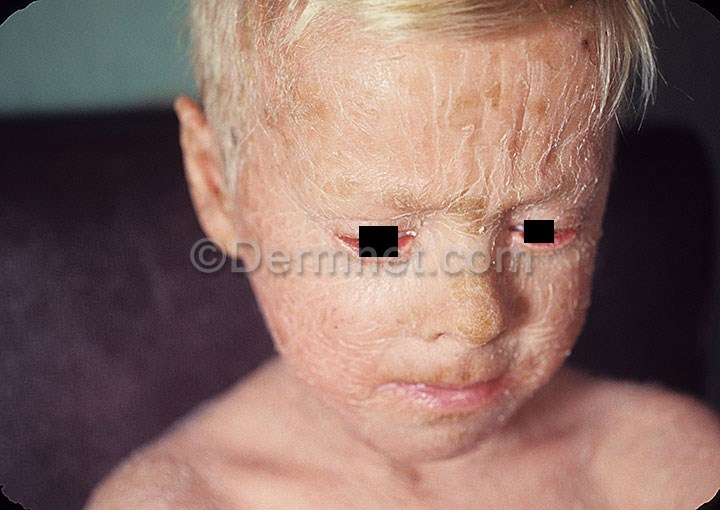
Disease: Atopic Dermatitis Photos